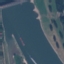
Land use / land cover: River